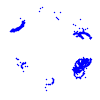
Particle: pion